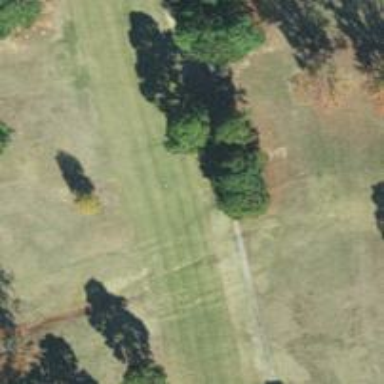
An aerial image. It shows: View of golf hole.